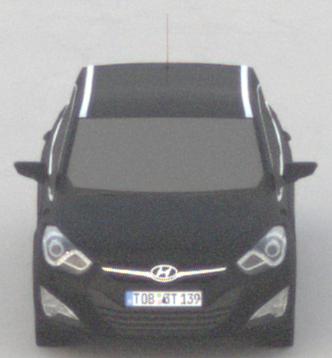
Make: Hyundai
Model: i40 Kombi 1.6 GDI
Detailed model: i40 (VF) Kombi
Model produced from: 2012/08
Model produced until: 2013/09
Doors: 5
Color: black
Road condition: dry road
Daytime: morning or afternoon
Contrast: low contrast